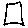
Label: square